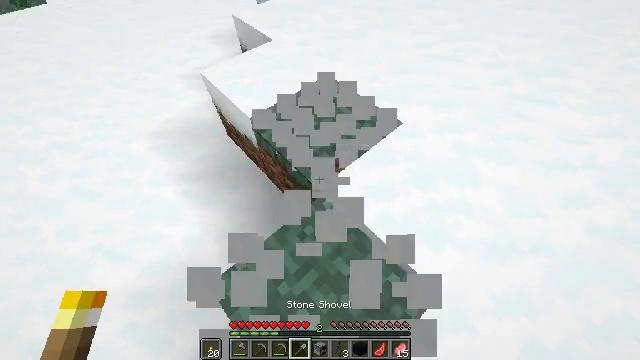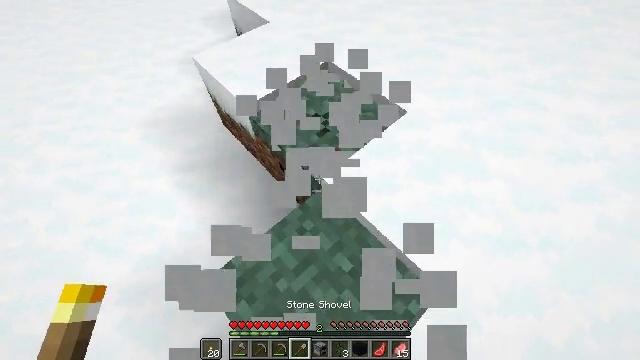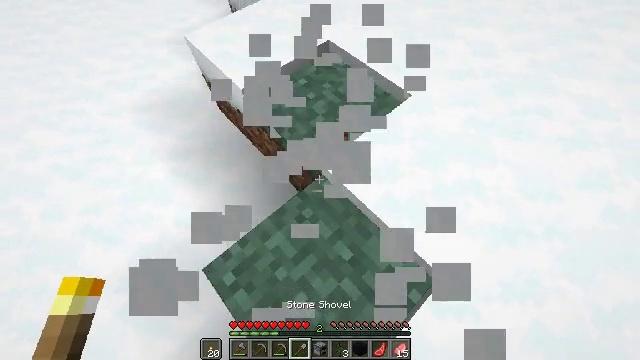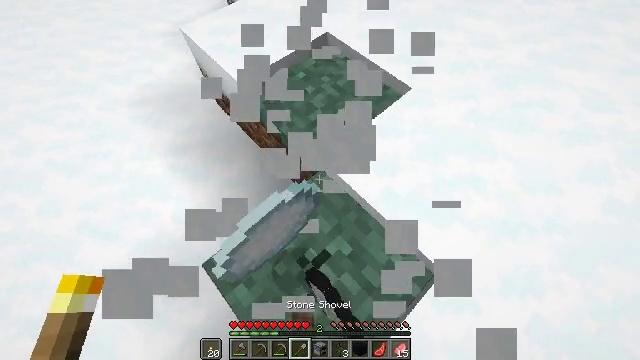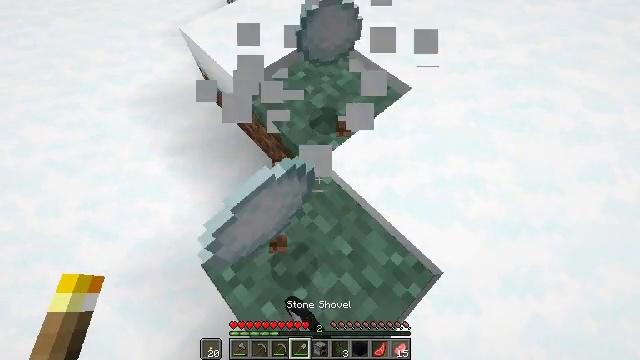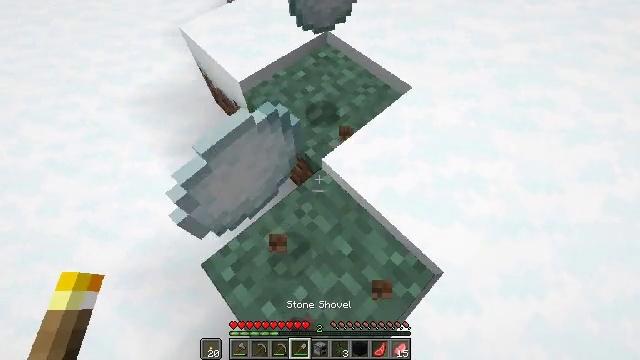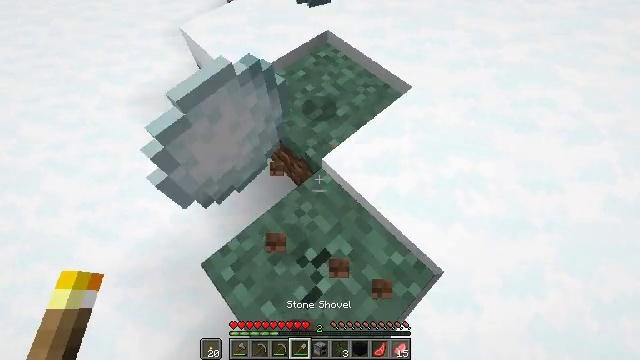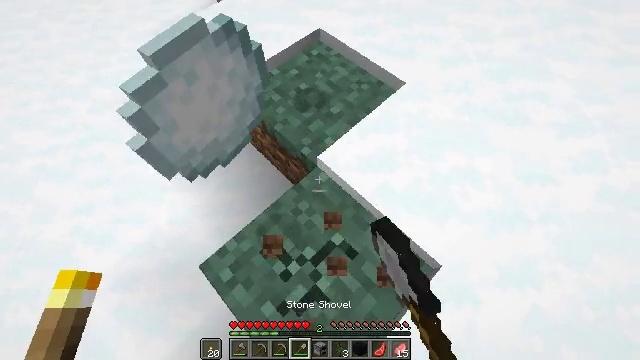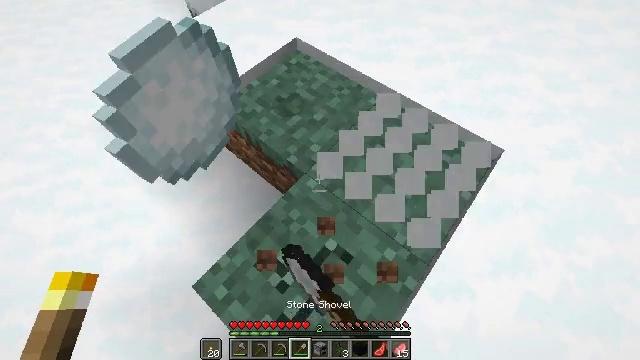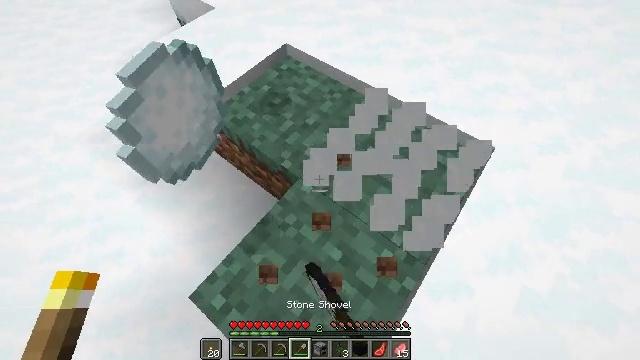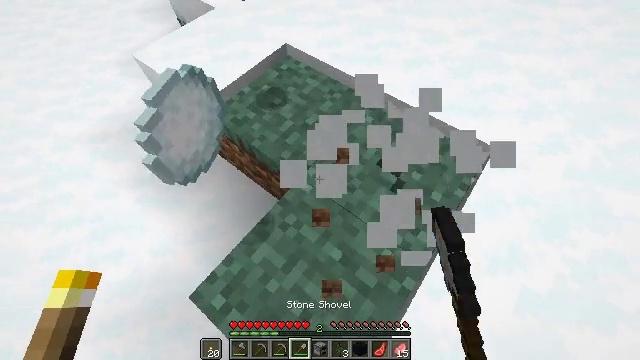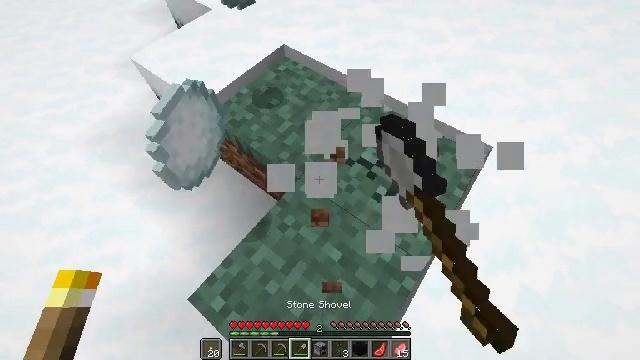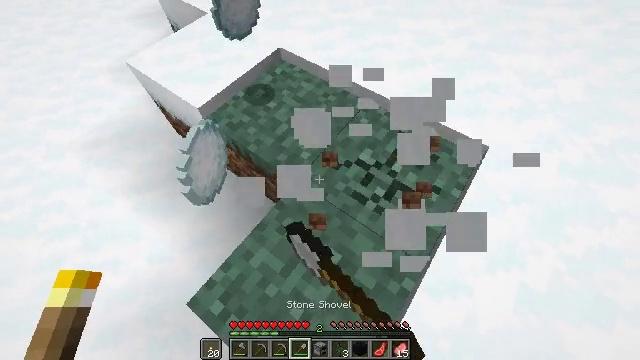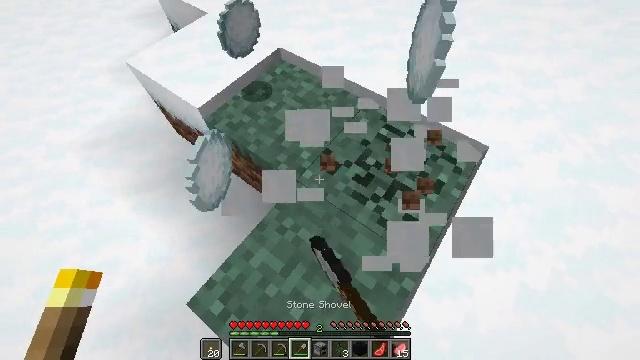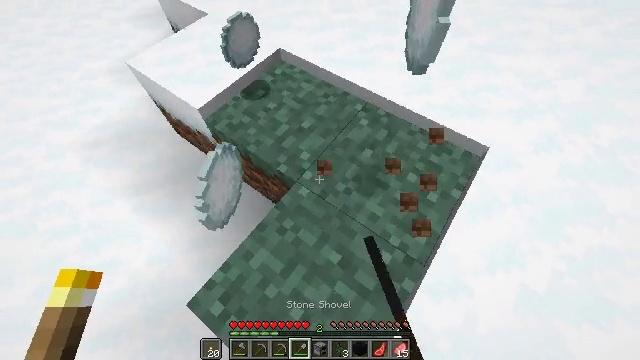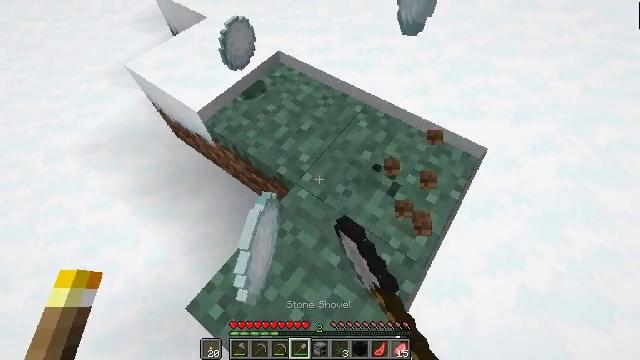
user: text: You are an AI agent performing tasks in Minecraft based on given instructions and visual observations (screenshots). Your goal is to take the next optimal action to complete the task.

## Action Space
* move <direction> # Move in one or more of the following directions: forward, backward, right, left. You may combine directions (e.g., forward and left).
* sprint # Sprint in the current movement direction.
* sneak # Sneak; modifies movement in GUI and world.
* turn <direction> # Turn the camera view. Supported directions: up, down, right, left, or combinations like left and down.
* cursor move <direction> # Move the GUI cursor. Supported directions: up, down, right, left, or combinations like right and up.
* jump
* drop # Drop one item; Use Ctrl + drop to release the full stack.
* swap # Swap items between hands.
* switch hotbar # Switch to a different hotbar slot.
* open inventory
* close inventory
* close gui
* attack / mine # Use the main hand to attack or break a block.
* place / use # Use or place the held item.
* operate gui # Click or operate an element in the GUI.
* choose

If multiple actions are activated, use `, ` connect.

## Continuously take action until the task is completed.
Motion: motion action
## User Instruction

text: Mine the snow on the ground.
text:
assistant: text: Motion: turn down, attack / mine
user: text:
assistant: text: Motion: turn down, attack / mine
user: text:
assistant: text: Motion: turn down, attack / mine
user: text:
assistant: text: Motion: attack / mine
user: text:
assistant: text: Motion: attack / mine
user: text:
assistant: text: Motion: attack / mine
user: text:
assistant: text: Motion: turn right, attack / mine
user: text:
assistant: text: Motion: turn right and up, attack / mine
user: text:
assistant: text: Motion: turn right, attack / mine
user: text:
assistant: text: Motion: attack / mine
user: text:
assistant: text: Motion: attack / mine
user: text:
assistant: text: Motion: attack / mine
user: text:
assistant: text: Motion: attack / mine
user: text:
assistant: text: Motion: attack / mine
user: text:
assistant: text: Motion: attack / mine
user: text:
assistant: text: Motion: no_op
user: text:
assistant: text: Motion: move forward
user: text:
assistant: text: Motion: move forward
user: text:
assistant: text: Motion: move forward, turn left and up
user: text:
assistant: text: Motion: move forward, turn left and up
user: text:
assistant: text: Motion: move forward, turn left and up
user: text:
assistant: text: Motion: move forward, turn left and up
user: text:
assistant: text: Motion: move forward, turn left and up
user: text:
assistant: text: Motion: move forward
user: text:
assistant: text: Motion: move forward
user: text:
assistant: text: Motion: move forward, turn right
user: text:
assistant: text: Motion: move forward, turn right
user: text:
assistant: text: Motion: move forward
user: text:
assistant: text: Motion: move forward, turn up
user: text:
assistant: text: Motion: move forward, turn up